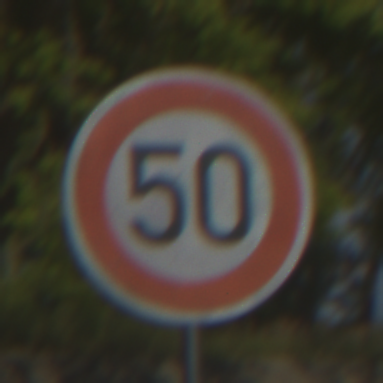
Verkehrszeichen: Geschwindigkeit50
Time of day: MorningAfternoon
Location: Outdoor (Nature)
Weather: PartlyCloudy
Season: NotSpecified
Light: Natural